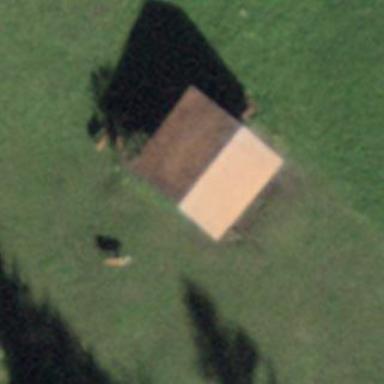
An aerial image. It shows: Rural barn.